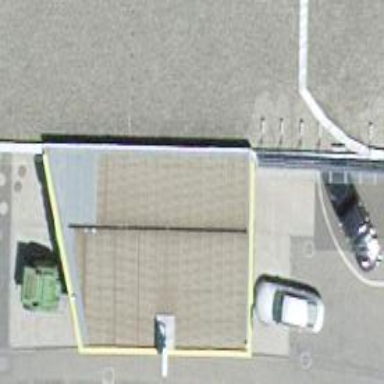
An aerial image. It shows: Fuel station.